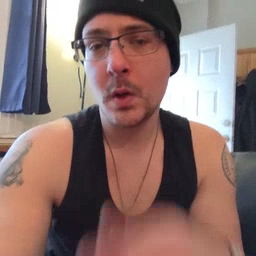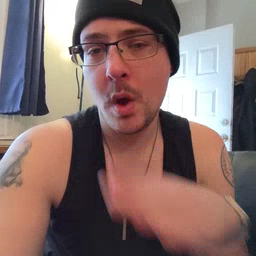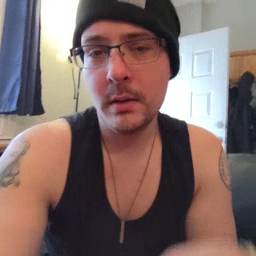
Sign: quiet